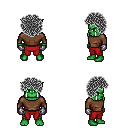
a pixel art fantasy rpg character, male body template, orc, green skin, brown long-sleeve shirt, red pants, gray curly afro hairstyle, metal gloves, four views (front, back, left, right), 2x2 character sprite sheet, small pixel art, hard edges, no anti-aliasing